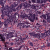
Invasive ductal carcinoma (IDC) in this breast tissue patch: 1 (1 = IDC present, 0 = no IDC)